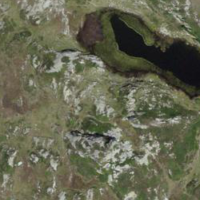
EUNIS habitat code: 31
Species observed at this site:
Empetrum nigrum